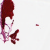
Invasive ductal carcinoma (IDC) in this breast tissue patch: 0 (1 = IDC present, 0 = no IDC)